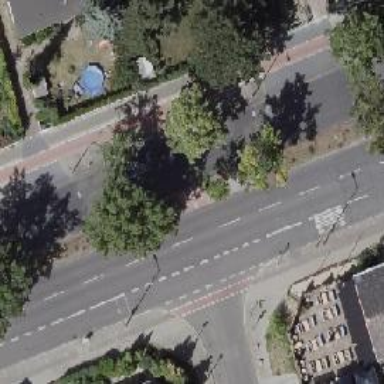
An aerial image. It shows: Cycleway.